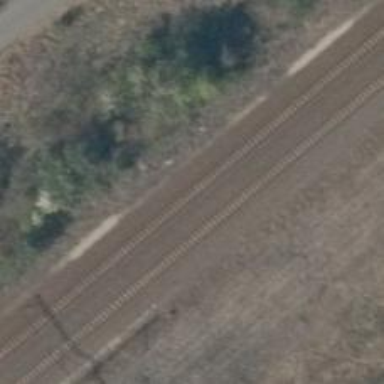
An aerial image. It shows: Railway signal.